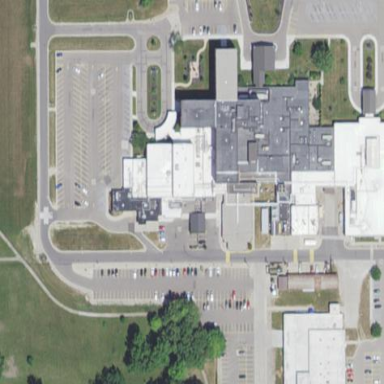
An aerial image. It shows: Healthcare facility identified as hospital.